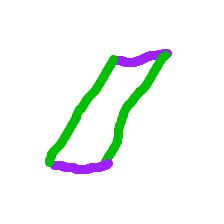
Shape: parallelogram